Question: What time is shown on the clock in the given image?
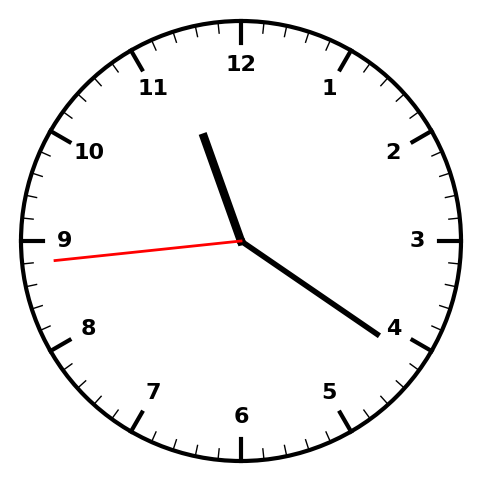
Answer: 11:20:44